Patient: sex M, age 43
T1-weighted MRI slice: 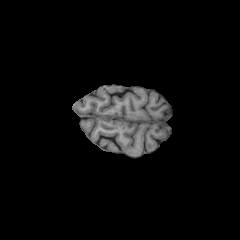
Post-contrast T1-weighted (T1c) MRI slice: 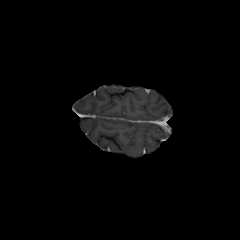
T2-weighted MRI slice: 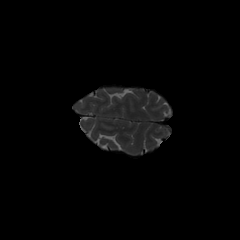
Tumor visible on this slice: no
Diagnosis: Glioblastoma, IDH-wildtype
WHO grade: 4